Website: crate-barrel
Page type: billing-address
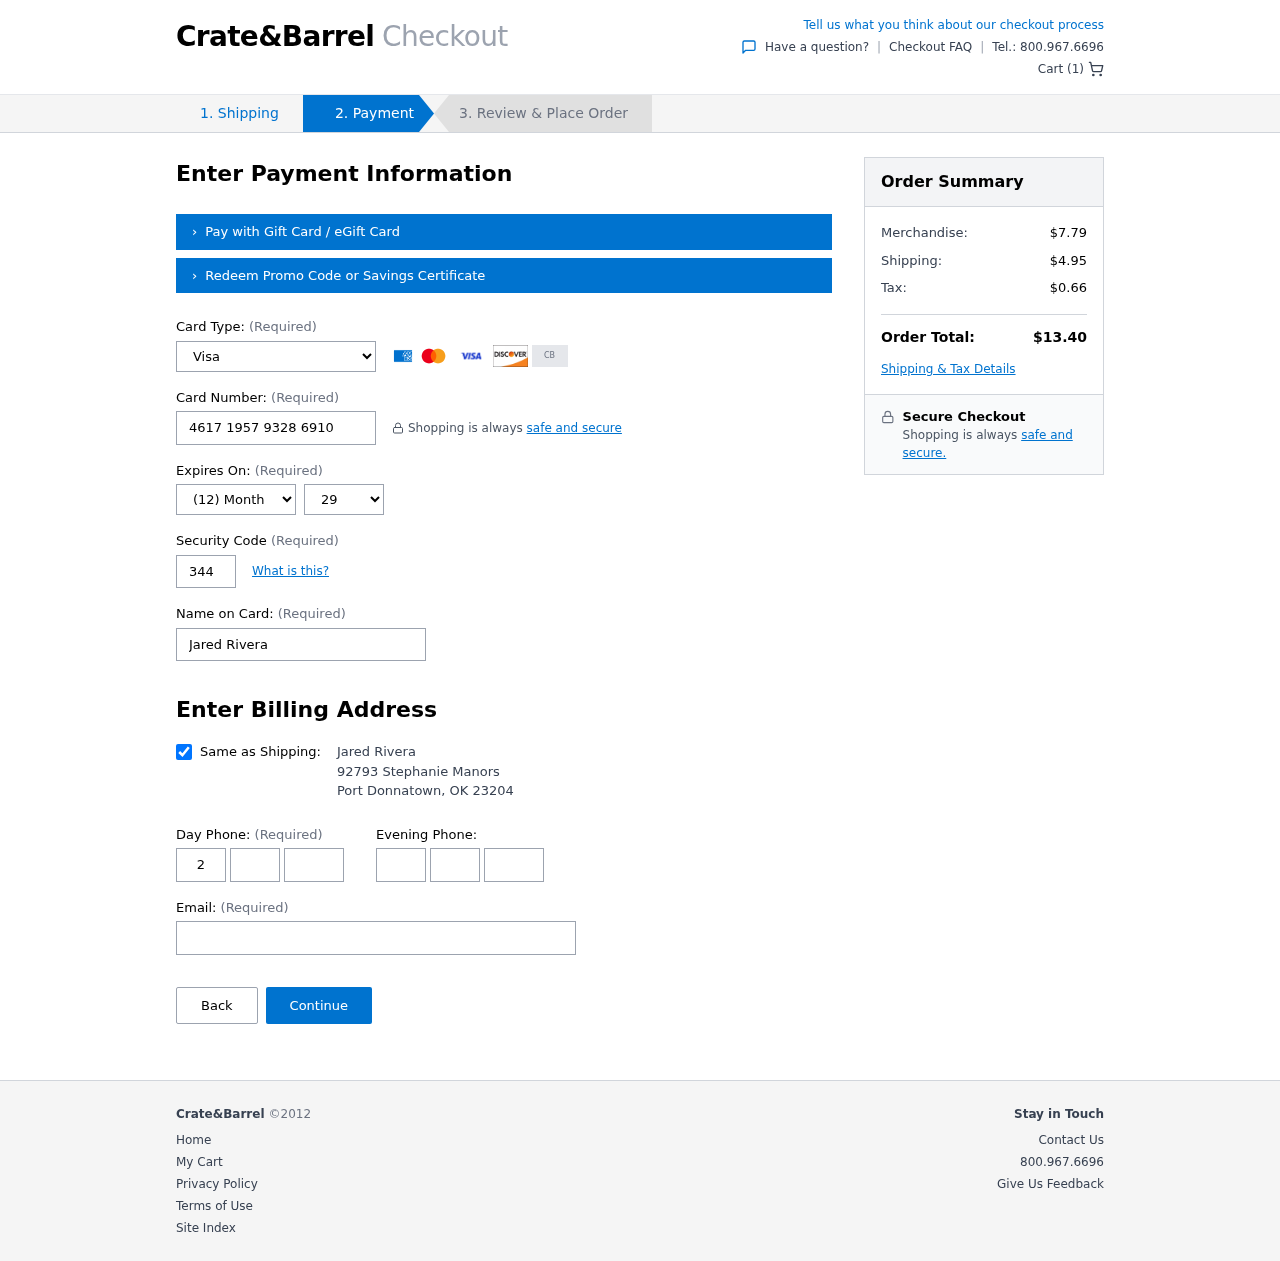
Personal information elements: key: PII_CARD_CVV
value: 344
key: PII_CARD_EXPIRY_MONTH
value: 12
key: PII_CARD_EXPIRY_YEAR
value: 29
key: PII_CARD_NUMBER
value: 4617 1957 9328 6910
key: PII_CARD_TYPE
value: Visa
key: PII_CITY
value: Port Donnatown
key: PII_EMAIL
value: jared.rivera@gmail.com
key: PII_FULLNAME
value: Jared Rivera
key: PII_PHONE_AREA
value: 239
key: PII_PHONE_PREFIX
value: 386
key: PII_PHONE_SUFFIX
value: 6255
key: PII_POSTCODE
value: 23204
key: PII_STATE_ABBR
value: OK
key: PII_STREET
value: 92793 Stephanie Manors
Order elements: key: ORDER_NUM_ITEMS
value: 1
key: ORDER_SUBTOTAL
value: $7.79
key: ORDER_SHIPPING_COST
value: $4.95
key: ORDER_TAX
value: $0.66
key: ORDER_TOTAL
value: $13.40